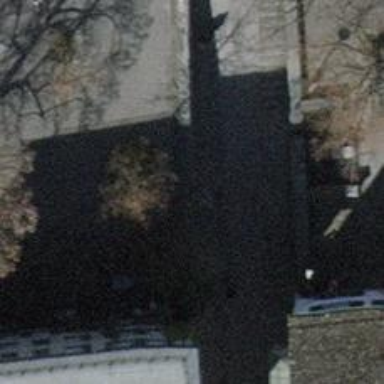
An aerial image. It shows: Wall is shown in the image.